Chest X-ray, AP view. Patient: 65 years old, sex F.
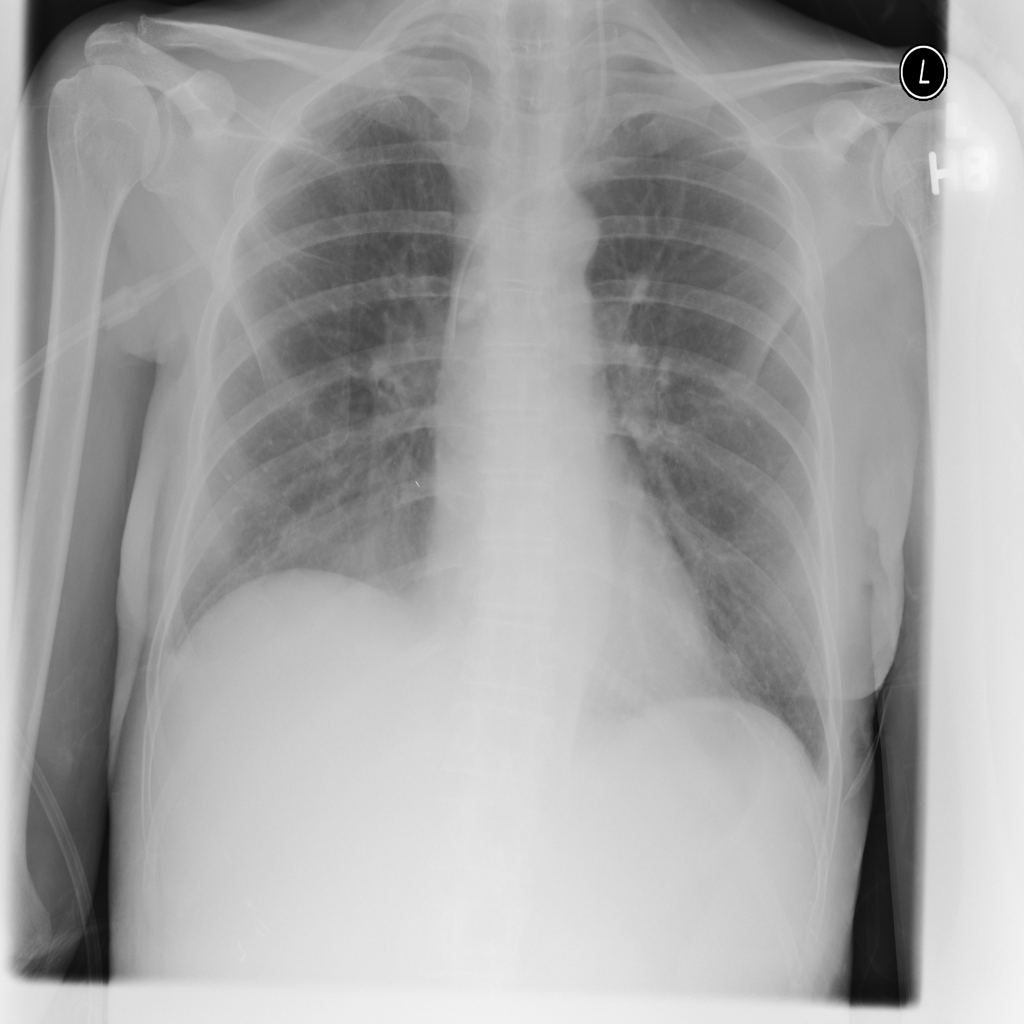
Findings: Infiltration